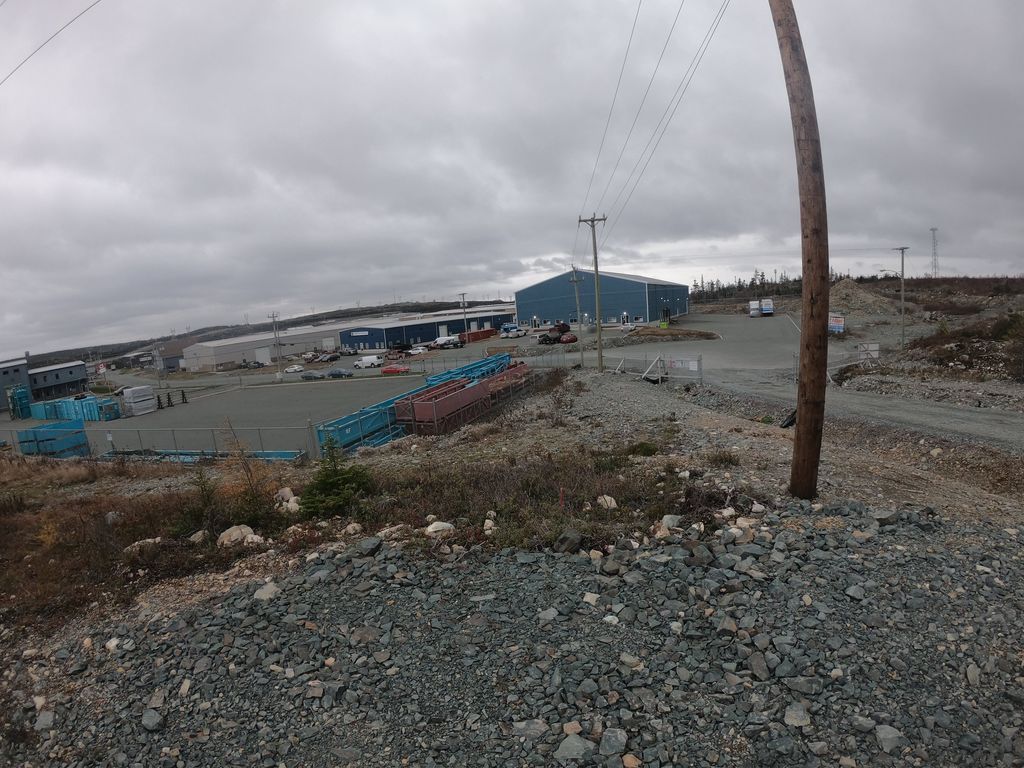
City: st_johns